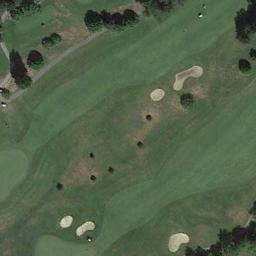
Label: golf_course